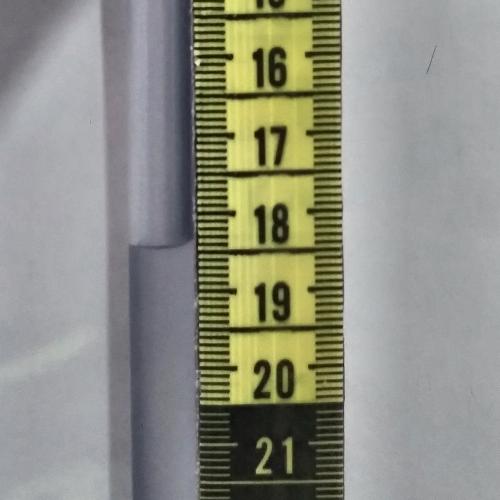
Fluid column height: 18.4 cm